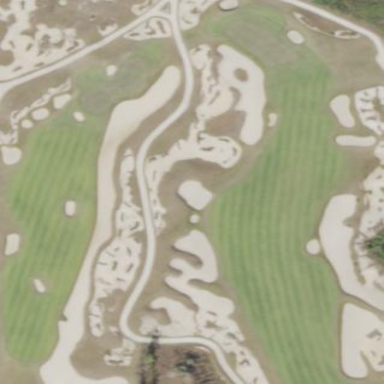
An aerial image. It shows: Golf bunker.